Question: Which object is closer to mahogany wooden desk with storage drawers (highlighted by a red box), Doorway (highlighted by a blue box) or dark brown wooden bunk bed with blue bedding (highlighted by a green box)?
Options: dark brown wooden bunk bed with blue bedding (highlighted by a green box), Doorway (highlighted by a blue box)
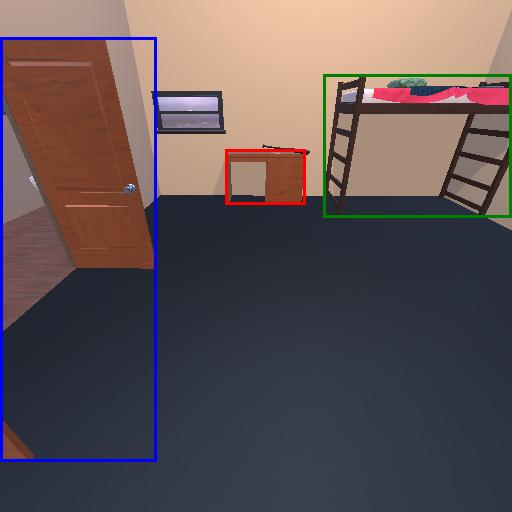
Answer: dark brown wooden bunk bed with blue bedding (highlighted by a green box)